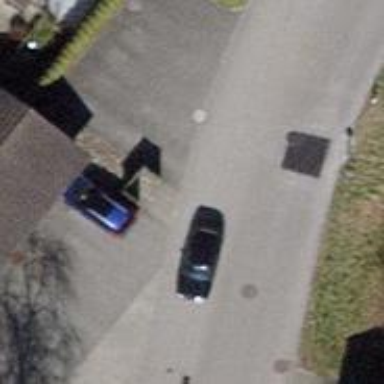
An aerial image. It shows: Residential road with asphalt surface that features bridge.